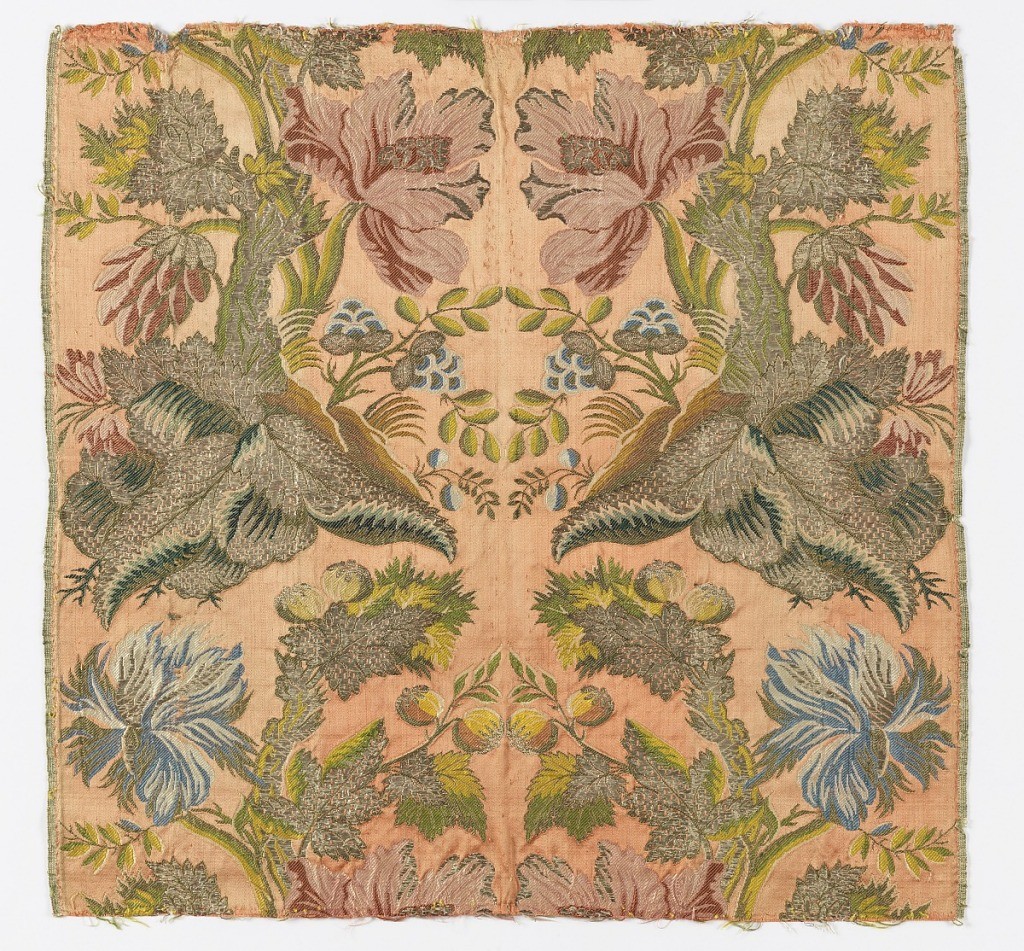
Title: Textile
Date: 1730s
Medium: silk, metallic thread Technique: satin weave with supplementary weft
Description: Salmon-pink satin brocaded with multicolored silks and gold metallic thread in a symmetrical pattern of flowers, foliage and fruit.